Field crop: maize
Growth stage: 2
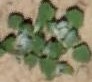
Species: chenopodium